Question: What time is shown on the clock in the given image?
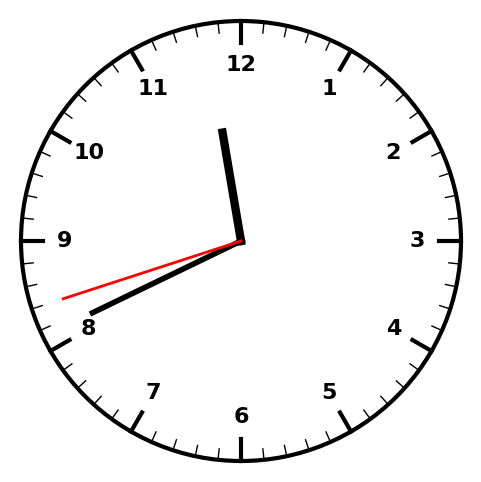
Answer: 11:40:42